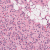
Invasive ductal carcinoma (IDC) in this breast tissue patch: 1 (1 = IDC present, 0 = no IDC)